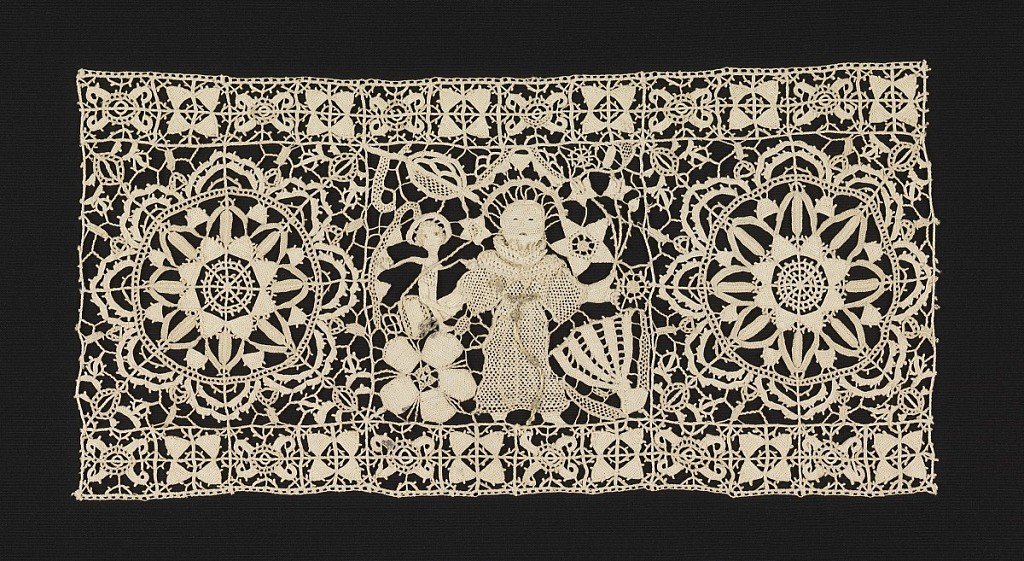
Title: Border
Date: early 17th century
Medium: linen, gold metallic foil wound onto yellow silk Technique: grid of laid cords with needle lace (reticella style) Label: linen and metallic needle lace
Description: Fragment of a deep lace border with figures of St. Anthony and the Christ Child, flanked by large geometric rosettes, interspersed with floral and foliated forms. Upper and lower borders have geometric motifs in an alternating pattern.